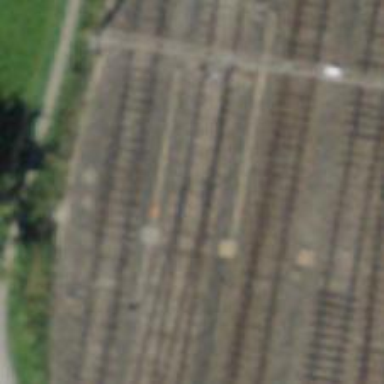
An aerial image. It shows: Railway switch.